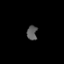
Tissue: prostate
Cell type: T cells
Senescence score: 0.8086
Nuclear area (px): 145
Mean DAPI intensity: 92.055